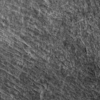
Label: not_dusty